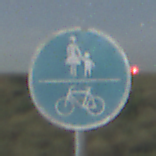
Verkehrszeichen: GemeinsamerGehUndRadweg
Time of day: Night
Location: Outdoor (Nature)
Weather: Clear
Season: NotSpecified
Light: Natural